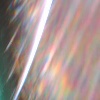
Label: sunburn